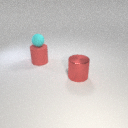
large red metal cylinder in front of large red rubber cylinder